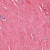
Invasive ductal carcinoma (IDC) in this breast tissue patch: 0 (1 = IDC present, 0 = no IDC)